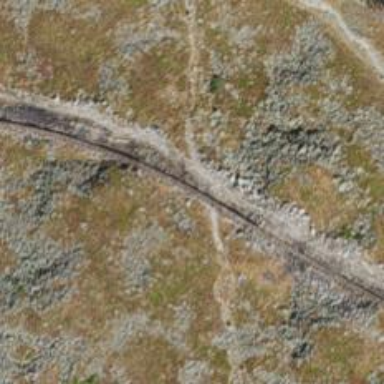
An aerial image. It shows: Narrow-gauge railway on preserved bridge.